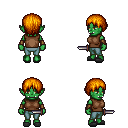
a pixel art fantasy rpg character, female body template, orc, green skin, brown sleeveless shirt, teal pants, dark blonde plain hairstyle, leather bracers, gray slippers, dagger, four views (front, back, left, right), 2x2 character sprite sheet, small pixel art, hard edges, no anti-aliasing